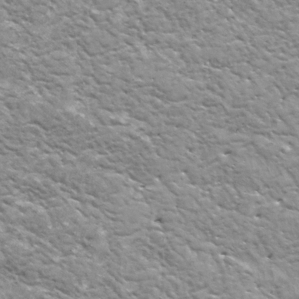
Label: frost